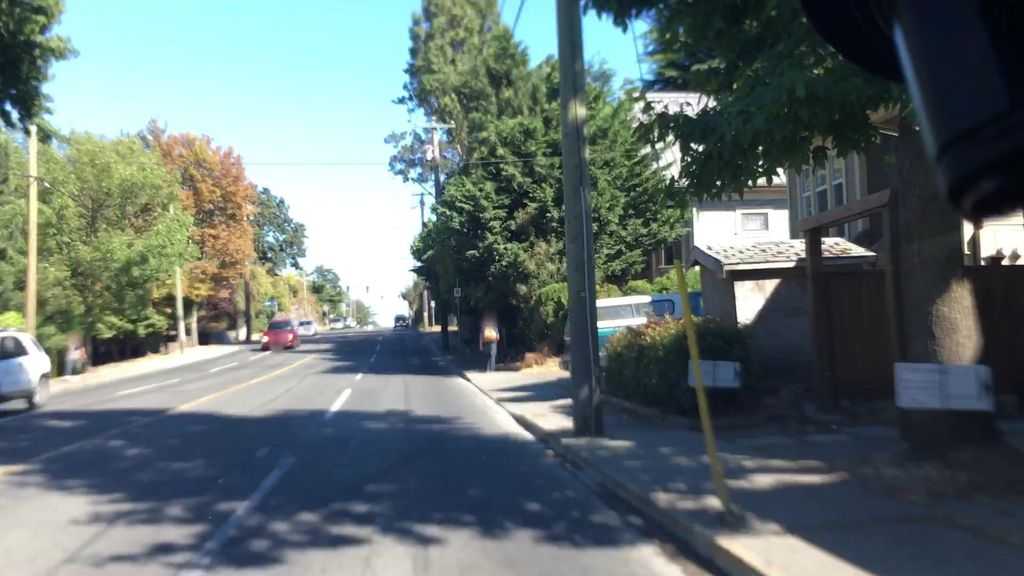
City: victoria